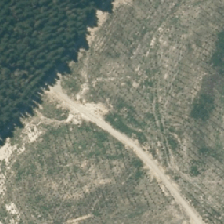
Land cover: harvested_forest